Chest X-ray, AP view. Patient: 41 years old, sex M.
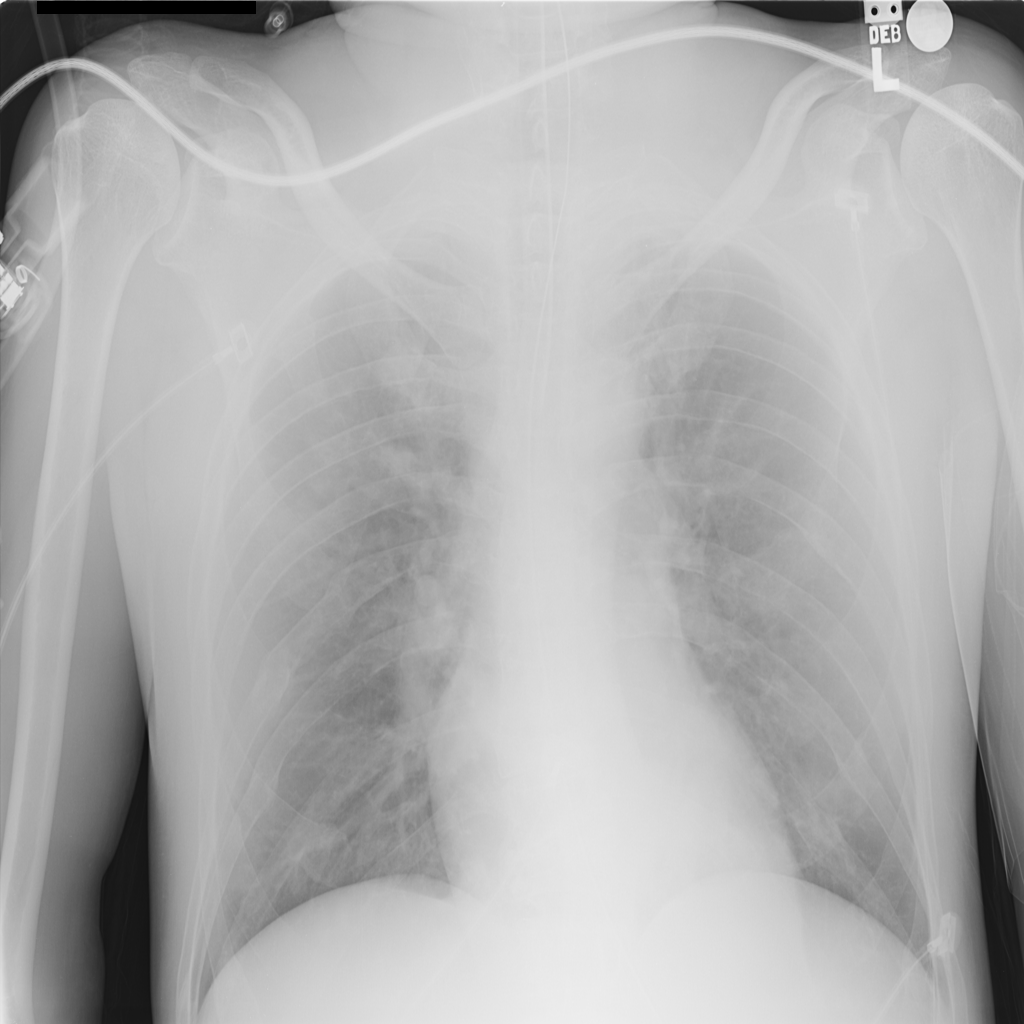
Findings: No Finding